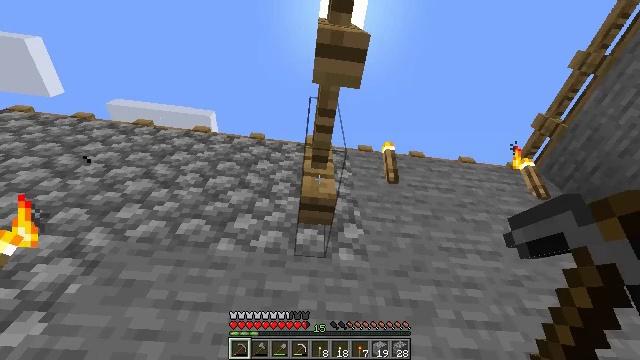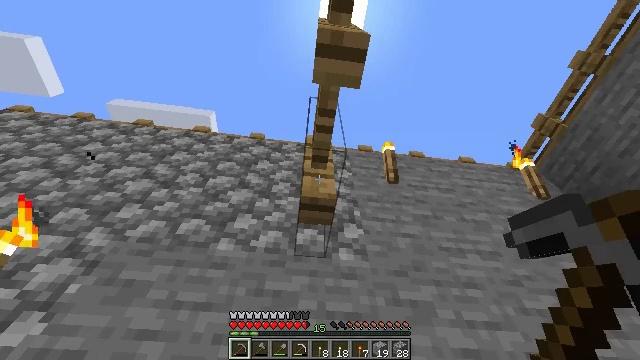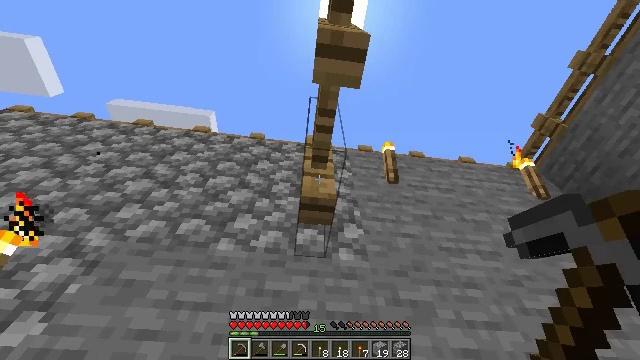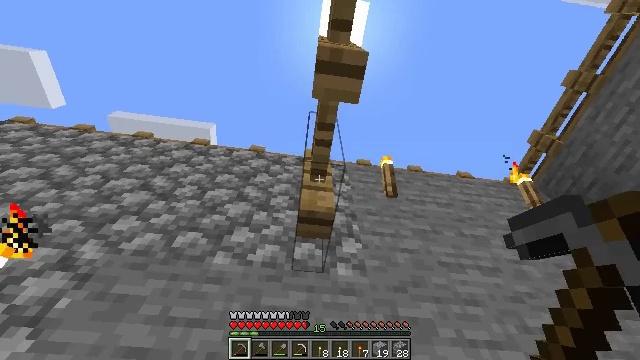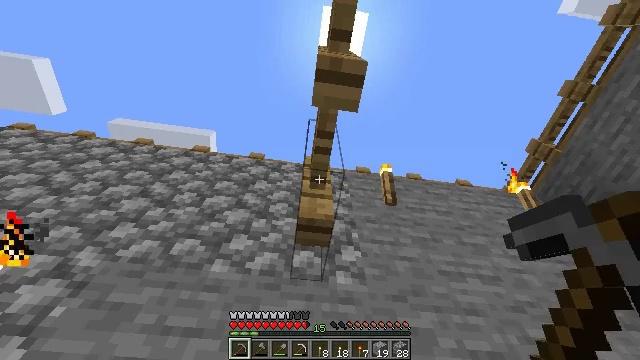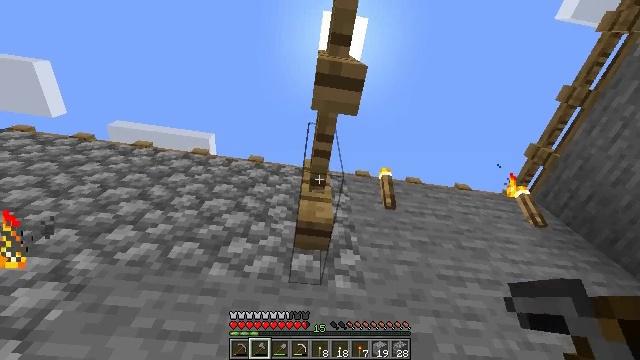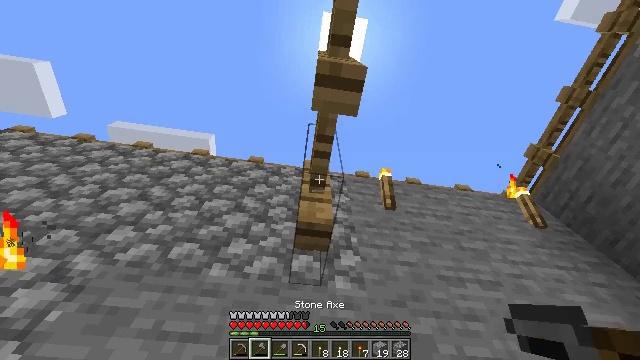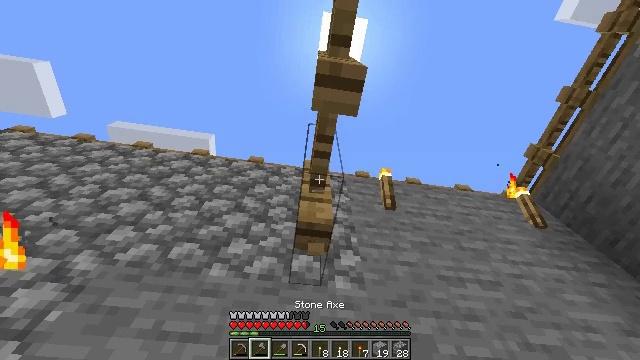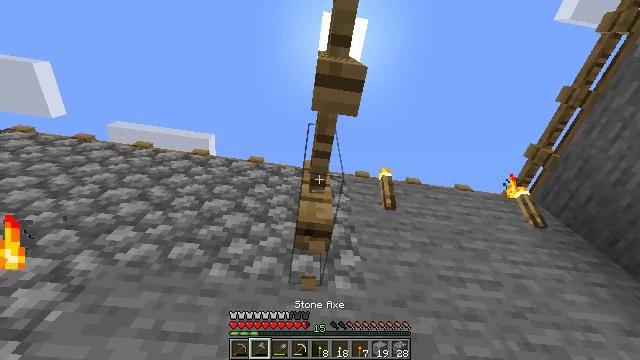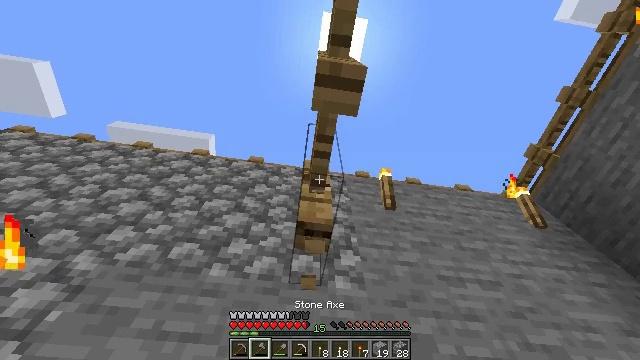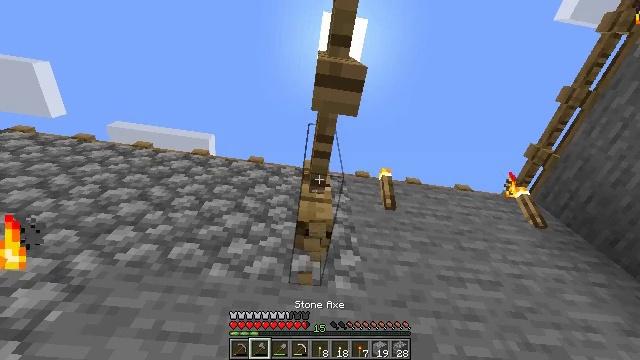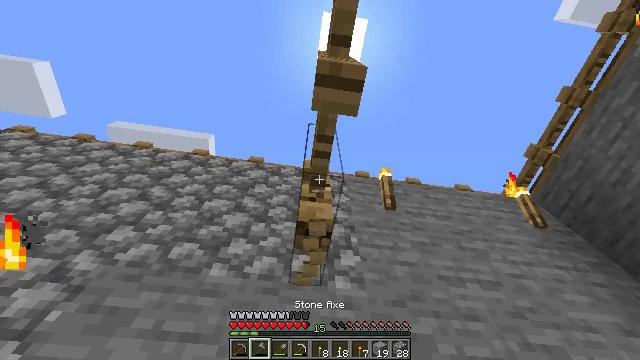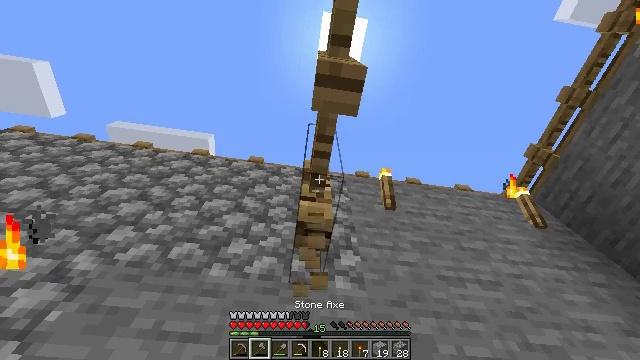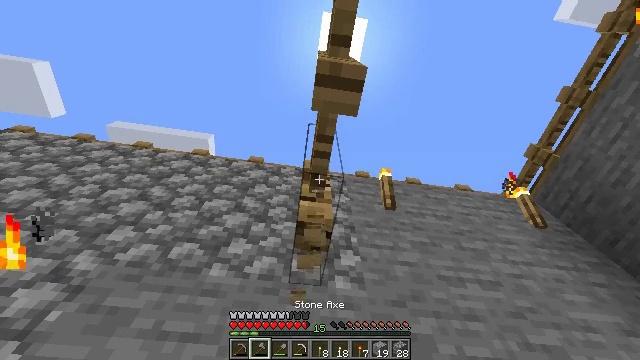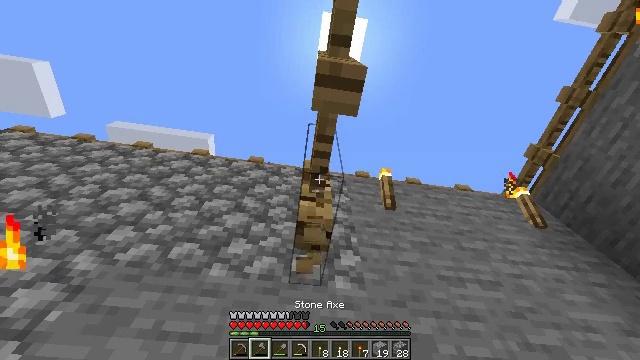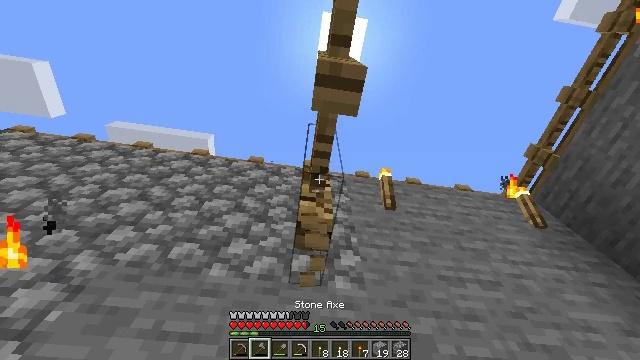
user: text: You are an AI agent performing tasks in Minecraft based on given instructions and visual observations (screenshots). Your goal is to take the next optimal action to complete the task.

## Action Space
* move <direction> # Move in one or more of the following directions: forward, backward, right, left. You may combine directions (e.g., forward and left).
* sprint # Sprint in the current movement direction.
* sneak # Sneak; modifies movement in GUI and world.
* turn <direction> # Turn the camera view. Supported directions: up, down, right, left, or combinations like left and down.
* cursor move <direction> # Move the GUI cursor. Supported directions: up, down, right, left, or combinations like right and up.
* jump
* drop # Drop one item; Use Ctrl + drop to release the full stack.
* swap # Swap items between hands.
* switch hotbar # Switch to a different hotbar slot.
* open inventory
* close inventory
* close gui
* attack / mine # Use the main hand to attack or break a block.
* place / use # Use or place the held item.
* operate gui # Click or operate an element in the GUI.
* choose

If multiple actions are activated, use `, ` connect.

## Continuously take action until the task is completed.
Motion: motion action
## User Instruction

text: Remove the oak fence from its place.
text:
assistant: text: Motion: no_op
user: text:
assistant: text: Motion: no_op
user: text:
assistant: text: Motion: turn up
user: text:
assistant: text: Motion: turn up
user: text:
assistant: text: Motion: switch to hotbar 2
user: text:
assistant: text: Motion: switch to hotbar 2
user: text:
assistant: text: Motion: attack / mine
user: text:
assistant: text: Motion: attack / mine
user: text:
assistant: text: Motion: attack / mine
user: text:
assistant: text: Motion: attack / mine
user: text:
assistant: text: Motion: attack / mine
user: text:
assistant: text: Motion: attack / mine
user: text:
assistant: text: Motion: attack / mine
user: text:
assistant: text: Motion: attack / mine
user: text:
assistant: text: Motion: attack / mine
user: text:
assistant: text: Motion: attack / mine
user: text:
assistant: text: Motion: attack / mine
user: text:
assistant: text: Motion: attack / mine
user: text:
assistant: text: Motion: attack / mine
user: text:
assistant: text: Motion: attack / mine
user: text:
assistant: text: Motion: attack / mine
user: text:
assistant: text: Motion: attack / mine
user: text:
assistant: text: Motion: attack / mine
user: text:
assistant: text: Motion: attack / mine
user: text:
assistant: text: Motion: attack / mine
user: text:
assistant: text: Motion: attack / mine
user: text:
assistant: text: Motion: turn up, attack / mine
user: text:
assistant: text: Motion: no_op
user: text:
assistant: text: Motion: turn right and up
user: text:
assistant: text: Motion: turn right and up